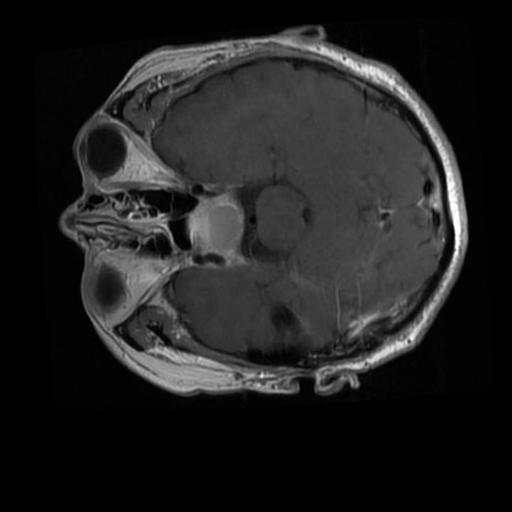
Label: brain_tumor